Question: I am using the minimatica theme on a wordpress site I am working on. The theme seems to make the pages wider than the actual page and I can not figure out why. It only happens on the pages so I suspect it has to do with the black title bar, but I haven't been able to figue it out. I have looked at the css and can't see anything wrong. Any help would be greatly apppreciated.
The site is:
<URL>
Here is the CSS from the theme:
'''
@charset "utf-8";
/*
Theme Name: Minimatica
Theme URI: http://www.onedesigns.com/wordpress-themes/minimatica
Description: A stylish and modern minimalist theme with a beautiful image gallery slider and an optional blog view. With support for post formats, audio and video playback, ideal for showcasing photography portfolios or podcasting but also great for your everyday blogging.
Version: 1.1.0
Author: One Designs
Author URI: http://www.onedesigns.com/
Tags: white, light, two-columns, fixed-width, custom-background, custom-header, custom-menu, editor-style, featured-images, theme-options, threaded-comments, sticky-post, microformats, post-formats, translation-ready, photoblogging
License: GNU General Public License
License URI: license.txt
*/
/*
CSS Reset
*/
html, body, div, span, applet, object, iframe,
h1, h2, h3, h4, h5, h6, p, blockquote, pre,
a, abbr, acronym, address, big, cite, code,
del, dfn, em, img, ins, kbd, q, s, samp,
small, strike, strong, sub, sup, tt, var,
b, u, i, center,
dl, dt, dd, ol, ul, li,
fieldset, form, label, legend,
table, caption, tbody, tfoot, thead, tr, th, td,
article, aside, canvas, details, embed,
figure, figcaption, footer, header, hgroup,
menu, nav, output, ruby, section, summary,
time, mark, audio, video {
margin: 0;
padding: 0;
border: 0;
font-size: 100%;
font: inherit;
vertical-align: baseline;
}
/* HTML5 display-role reset for older browsers */
article, aside, details, figcaption, figure,
footer, header, hgroup, menu, nav, section {
display: block;
}
body {
line-height: 1;
}
ol, ul {
list-style: none;
}
blockquote, q {
quotes: none;
}
blockquote:before, blockquote:after,
q:before, q:after {
content: '';
content: none;
}
table {
border-collapse: collapse;
border-spacing: 0;
}
/*
Clear Floated Elements
*/
.clear {
clear:both;
display:block;
overflow:hidden;
visibility:hidden;
width:0;
height:0;
}
.clear:after {
clear:both;
content:' ';
display:block;
font-size:0;
line-height:0;
visibility:hidden;
width:0;
height:0;
}
* html .clear {
height:1%;
}
/*
Style HTML Tags
*/
@font-face {
font-family: 'Vegur';
src: url('fonts/vegur-light.eot');
src: url('fonts/vegur-light.eot?#iefix') format('embedded-opentype'),
url('fonts/vegur-light.woff') format('woff'),
url('fonts/vegur-light.ttf') format('truetype');
font-weight: normal;
font-style: normal;
}
@font-face {
font-family: 'Vegur';
src: url('fonts/vegur-bold.eot');
src: url('fonts/vegur-bold.eot?#iefix') format('embedded-opentype'),
url('fonts/vegur-bold.woff') format('woff'),
url('fonts/vegur-bold.ttf') format('truetype');
font-weight: bold;
font-style: normal;
}
body {
background:#FFF;
color:#000;
font-family:"Vegur", sans-serif;
font-size:16px;
line-height:18px;
}
a:link,
a:visited {
color:#21759b;
text-decoration:none;
}
a:hover,
a:active {
color:#d54e21;
text-decoration:underline;
}
h1, h2, h3, h4, h5, h6 {
margin-bottom:18px;
text-transform:uppercase;
}
h1 {
font-size:36px;
line-height:27px;
}
h2 {
font-size:32px;
line-height:24px;
}
h3 {
font-size:27px;
line-height:20px;
}
h4 {
font-size:24px;
}
h5 {
font-size:20px;
}
h6 {
font-size:18px;
}
p {
margin-bottom:18px;
}
blockquote {
color:#444;
font-style:italic;
margin:0 30px;
padding-left:15px;
border-left:#CCC 1px solid;
}
blockquote cite {
font-style:normal;
}
blockquote cite:before {
content:"- ";
}
table {
width:100%;
border-collapse:collapse;
text-align:center;
margin-bottom:16px;
}
table th,
table td {
padding:6px 0;
border:#CCC 1px solid;
}
table th {
background:#EEE;
font-weight:bold;
}
dt {
font-weight:bold;
margin-bottom:16px;
}
dd {
margin-left:30px;
margin-bottom:16px;
}
ul {
list-style-type:square;
margin-left:30px;
margin-bottom:16px;
}
ul li {
margin-top:4px;
}
ul ul {
list-style-type:disc;
margin-bottom:0;
}
ul ul ul {
list-style-type:circle;
}
ol {
list-style-type:decimal;
margin-left:30px;
margin-bottom:16px;
}
ol ol {
list-style: upper-alpha;
margin-bottom:0
}
ol ol ol {
list-style: lower-roman;
}
ol ol ol ol {
list-style: lower-alpha;
}
address {
font-size:14px;
font-style:italic;
margin-bottom:16px;
}
code {
font-family:Monaco, Consolas, "Lucida Console", "Bitstream Vera Sans Mono", monospace;
}
abbr,
acronym {
border-bottom:#999 1px dotted;
cursor:help;
}
big {
font-size:1.3em;
}
cite,
em {
font-style:italic;
}
pre {
padding:15px;
background:#F5F5F5;
border:#CCC 1px dashed;
font-family:Monaco, Consolas, "Lucida Console", "Bitstream Vera Sans Mono", monospace;
margin-bottom:16px;
}
q {
quotes:inherit;
}
q:before {
content:open-quote;
}
q:after {
content:close-quote;
}
strong {
font-weight:bold;
}
sup,
sub {
height:0;
line-height:1;
vertical-align:baseline;
position:relative;
font-size:10px;
}
sup {
bottom:1ex;
}
sub {
top:.5ex;
}
#wrapper img {
max-width:700px;
height:auto;
}
/*
WordPress Standard Tags
*/
.aligncenter {
display:block;
margin:15px auto;
}
.alignleft {
float:left;
margin:0 15px 15px 0;
margin-left:0;
}
.alignright {
float:right;
margin:15px;
margin-right:0;
}
.wp-caption {
background:#F9F9F9;
border:#CCC 1px solid;
padding:10px 0 0 10px;
}
.wp-caption img {
margin-bottom:10px;
}
.wp-caption-text {
color:#333;
text-align:center;
margin-bottom:10px;
}
.size-thumbnail {
padding:5px;
border:#CCC 1px solid;
margin-right:15px;
}
.gallery-item img {
display:inline-block;
padding:5px;
border:#CCC 1px solid !important;
-moz-box-shadow:0px 0px 5px #999;
-webkit-box-shadow:0px 0px 5px #999;
box-shadow:0 0 5px #999;
}
.gallery-caption{
text-align:center;
}
#content .sticky {
background:url(images/sticky.png) right top no-repeat;
border-bottom:#CCC 3px solid !important;
}
.bypostauthor > .comment-body {
background:#F0F0F0;
}
/*
Theme Design, Layout and Typography
*/
#header {
height:100px;
}
#site-title {
margin:0 auto;
font-size:36px;
line-height:100px;
text-transform:none;
width:940px;
}
#site-title a {
color:#151515;
text-decoration:none;
}
#slider {
position:relative;
background:#151515;
-moz-box-shadow:0px 0px 20px #999;
-webkit-box-shadow:0px 0px 20px #999;
box-shadow:0 0 20px #999;
margin: 0 0 50px 0;
}
.slider2 {
padding: 20px 0 20px 0;
}
.nivo-caption {
font-family: "Vegur", sans-serif;
font-size:36px;
line-height:1.5;
}
#ajax-content {
position:relative;
max-width:1140px;
margin:0 auto;
}
#nav-slider .nav-previous,
#nav-slider .nav-next {
position:absolute;
top:185px;
right:0;
width:40px;
}
#nav-slider .nav-next {
left:0;
right:auto;
}
#nav-slider .nav-previous a,
#nav-slider .nav-next a {
display:block;
width:24px;
height:40px;
margin:0 8px;
background:url(images/next.png) center no-repeat;
}
#nav-slider .nav-next a {
background:url(images/prev.png) center no-repeat;
}
#slides {
margin:0 auto;
overflow:hidden;
}
.kwicks {
list-style:none;
position:relative;
margin:0;
padding:0;
border-right:#FFF 5px solid;
}
.kwicks .slide {
float:left;
display:block;
width:230px;
height:410px;
overflow:hidden;
-moz-box-shadow:0px 0px 30px #000;
-webkit-box-shadow:0px 0px 30px #000;
box-shadow:0 0 30px #000;
}
.kwicks .post {
position:relative;
padding:0;
width:600px;
height:400px;
border:#FFF 5px solid;
}
.opacity {
display:block;
position:absolute;
top:0;
left:0;
z-index:1;
width:600px;
height:400px;
background:#FFF;
opacity:0.1;
}
.overlay {
display:block;
position:absolute;
top:0;
left:0;
z-index:1;
width:600px;
height:400px;
}
.kwicks .post .entry-container {
position:absolute;
bottom:0;
padding:10px;
margin:10px;
background:url(images/entry.png);
display:none;
}
#slider .post,
#slider .post .entry-title a {
color:#FFF;
}
#slider .post .entry-title {
font-size:27px;
}
.title-container {
margin-bottom:30px;
padding:20px 0;
background:#151515;
-moz-box-shadow:0px 0px 20px #999;
-webkit-box-shadow:0px 0px 20px #999;
box-shadow:0 0 20px #999;
}
.page-title,
.single .entry-title,
.page .entry-title {
width:940px;
margin:0 auto;
color:#FFF;
font-size:48px;
line-height:48px;
}
#container {
width:940px;
margin:0 auto;
margin-bottom:20px;
border-bottom:#CCC 1px solid;
}
.home #container {
padding-top:30px;
border-top:#CCC 1px solid;
}
#content {
float:left;
width:700px;
margin:0;
margin-right:20px;
}
.home #content .post,
.archive #content .post,
.search #content .post {
position:relative;
padding-bottom:40px;
margin-bottom:40px;
border-bottom:#CCC 1px solid;
}
.home #content .post .entry-meta,
.archive #content .post .entry-meta,
.search #content .post .entry-meta {
margin-bottom:18px;
font-size:14px;
letter-spacing:1px;
}
.folded {
position:absolute;
top:20px;
left:0;
padding:7px 30px;
margin-left:-15px;
margin-bottom:0;
background:#151515;
color:#FFF;
font-size:16px !important;
letter-spacing:0 !important;
}
.folded a {
color:#FFF;
}
.folded:before {
content:"";
position:absolute;
top:32px;
left:0;
border-width:0 15px 15px 0;
border-style:solid;
border-color:#fff #999;
}
a.more-link {
display:inline-block;
padding:7px 15px;
background:#151515;
color:#FFF ;
text-decoration:none ;
}
a.more-link:hover {
background:#21759b;
}
.home #content .wp-post-image,
.archive #content .wp-post-image,
.search #content .wp-post-image {
padding:5px;
margin-bottom:10px;
border:#CCC 1px solid;
-moz-box-shadow:0 0 10px #999;
-webkit-box-shadow:0 0 10px #999;
box-shadow:0 0 10px #999;
}
.home #content .entry-title,
.archive #content .entry-title,
.search #content .entry-title {
margin-bottom:10px;
line-height:32px;
}
#posts-nav {
margin-top:-22px;
margin-bottom:20px;
}
#posts-nav a,
.navigation a {
display:inline-block;
padding:7px 15px;
background:#F9F9F9;
text-decoration:none;
}
.single .entry-header {
margin-bottom:20px;
}
.single-format-image .entry-header,
.single-format-gallery .entry-header,
.single-format-audio .entry-header,
.single-format-video .entry-header {
float:right;
width:220px;
}
.single .wp-post-image {
float:right;
padding:5px;
border:#CCC 1px solid;
-moz-box-shadow:0 0 10px #999;
-webkit-box-shadow:0 0 10px #999;
box-shadow:0 0 10px #999;
}
.single-format-image .wp-post-image,
.single-format-audio .wp-post-image {
float:none;
margin-bottom:25px;
}
.single .entry-meta {
float:left;
width:220px;
line-height:36px;
overflow:hidden;
}
.single .entry-meta ul {
list-style:none;
margin:0;
}
.single .entry-meta ul li {
margin:0;
border-bottom:#CCC 1px dotted;
}
.entry-tags {
line-height:16px;
}
.entry-tags a {
position:relative;
display:inline-block;
padding:1px 15px 1px 5px;
margin:10px 0;
background:#CCC url(images/tag.png) right no-repeat;
color:#000;
font-size:14px;
text-decoration:none;
}
.pagination {
font-weight:bold;
}
.attachment .entry-content,
.format-image .entry-content {
margin-bottom:20px;
border-bottom:#CCC 1px solid;
}
.entry-attachment {
margin-bottom:18px;
text-align:center;
}
.format-audio .entry-attachment {
text-align:left;
}
.entry-attachment img,
#attachment-nav img {
float:none !important;
padding:5px;
border:#CCC 1px solid;
-moz-box-shadow:0 0 10px #999;
-webkit-box-shadow:0 0 10px #999;
box-shadow:0 0 10px #999;
}
.entry-caption {
text-align:center;
}
.post-gallery {
margin:auto;
}
.post-gallery .gallery-item {
float:left;
margin:10px 0 20px 20px;
text-align:center;
width:220px;
}
.post-gallery .gallery-item:first-child {
margin-left:0;
}
.post-gallery img {
border:#CCC 1px solid;
-moz-box-shadow:0px 0px 5px #999;
-webkit-box-shadow:0px 0px 5px #999;
box-shadow:0 0 5px #999;
}
.post-gallery .gallery-caption {
margin-left:0;
}
#attachment-nav {
float:right;
width:460px;
}
.format-image .entry-comments,
.format-gallery .entry-comments,
.format-audio .entry-comments,
.format-video .entry-comments {
float:left;
width:460px;
}
#comments {
padding-top:20px;
border-top:#CCC 1px solid;
}
.format-image #comments,
.format-video #comments {
border-top:none;
padding-top:0;
}
#comments-title,
#reply-title {
text-transform:none;
}
#nav-above {
margin-bottom:20px;
}
#nav-below {
padding-bottom:20px;
}
.nav-previous {
float:left;
width:50%;
}
.nav-next {
float:right;
width:50%;
text-align:right;
}
ol.commentlist {
list-style:none;
margin:0;
margin-bottom:20px;
}
ol.commentlist ul {
list-style:none;
margin:0;
margin-left:30px;
}
ol.commentlist li {
margin:0;
}
.comment-body,
.pingback p,
.trackback p {
padding:10px;
margin-top:10px;
background:#F9F9F9;
}
.pingback p,
.trackback p {
margin-bottom:10px;
font-weight:bold;
}
.comment-author .avatar {
float:left;
padding:3px;
margin-right:15px;
background:#FFF;
border:#CCC 1px solid;
}
.comment-author .fn {
font-size:20px;
font-style:normal;
}
.comment-meta {
margin-bottom:10px;
font-size:12px;
}
.comment-meta a {
color:#999;
}
.comment-content,
.comment .reply {
margin-left:86px;
}
.nocomments {
padding-top:14px;
border-top:#CCC 1px solid;
}
#respond {
padding-top:20px;
margin-top:20px;
border-top:#CCC 1px solid;
}
.format-image #respond,
.format-galelry #respond,
.format-audio #respond,
.format-video #respond {
padding-top:0;
border-top:none;
}
#commentform {
width:460px;
}
#commentform input[type=text] {
float:right;
width:370px;
padding:5px;
background:#F8F8F8;
border:#DDD 1px solid;
}
#commentform textarea {
width:450px;
padding:5px;
background:#F8F8F8;
border:#DDD 1px solid;
font-family:sans-serif;
font-size:14px;
}
#commentform input[type=text]:focus,
#commentform textarea:focus {
background:#FFF;
}
.required {
color:#FF0000;
}
#commentform input[type=submit] {
padding:5px 10px;
background:#252525;
border:none;
color:#FFF;
}
#commentform input[type=submit]:focus {
background:#21759b;
}
#sidebar {
float:right;
width:220px;
color:#333;
line-height:36px;
}
.widget {
margin-bottom:20px;
}
.widget h3 {
margin-bottom:0;
color:#000;
font-size:20px;
}
.widget ul {
list-style:none;
margin:0;
}
.widget ul ul {
margin-left:15px;
}
.widget ul li {
margin:0;
border-bottom:#CCC 1px dotted;
}
.widget ul ul li {
border-bottom:none;
}
#footer {
position:relative;
width:940px;
margin:0 auto;
}
#footer-area {
margin-bottom:20px;
border-bottom:#CCC 1px solid;
line-height:36px;
}
#footer-area .widget {
float:left;
width:300px;
margin-left:20px;
}
#footer-area .widget:first-child {
margin-left:0;
}
.widget_calendar table th,
.widget_calendar table td {
padding:0 6px;
}
#searchform {
position:relative;
width:220px;
height:30px;
background:#F9F9F9 url(images/search.png) 3px center no-repeat;
border:#CCC 1px solid;
}
#searchform input[type=text] {
position:absolute;
top:0;
left:20px;
width:185px;
height:12px;
background:none;
padding:9px 5px;
border:none;
font-family:sans-serif;
font-size:14px;
}
#searchform input[type=submit] {
display:none;
}
.nav {
width:940px;
height:24px;
margin:0 auto;
margin-bottom:25px;
font-size:24px;
line-height:24px;
}
.nav ul {
position: relative;
z-index:597;
float:left;
top:auto !important;
bottom:100%;
list-style:none;
margin:20px 0;
}
.nav ul li {
float:left;
height:34px;
margin:0;
margin-right:36px;
vertical-align:middle;
}
.nav ul li.hover,
.nav ul li:hover {
position:relative;
z-index:599;
cursor:default;
}
.nav ul ul {
visibility:hidden;
position:absolute;
top:100%;
left:-10px;
z-index:598;
min-width:150px;
margin-bottom:5px;
background:#FFF;
border-top:#CCC 1px dotted;
font-size:18px;
}
.nav ul ul li {
float:none;
min-height:34px;
height:auto !important;
margin:0;
padding:0 10px;
border-bottom:#CCC 1px dotted;
}
.nav ul ul ul {
bottom:-10px;
left:99%;
}
.nav ul ul ul {
}
.nav ul li:hover > ul {
visibility:visible;
}
.nav ul li a {
display:inline-block;
padding:5px 0;
color:#252525;
text-decoration:none;
}
'''
Here is a screenshot of the problem.

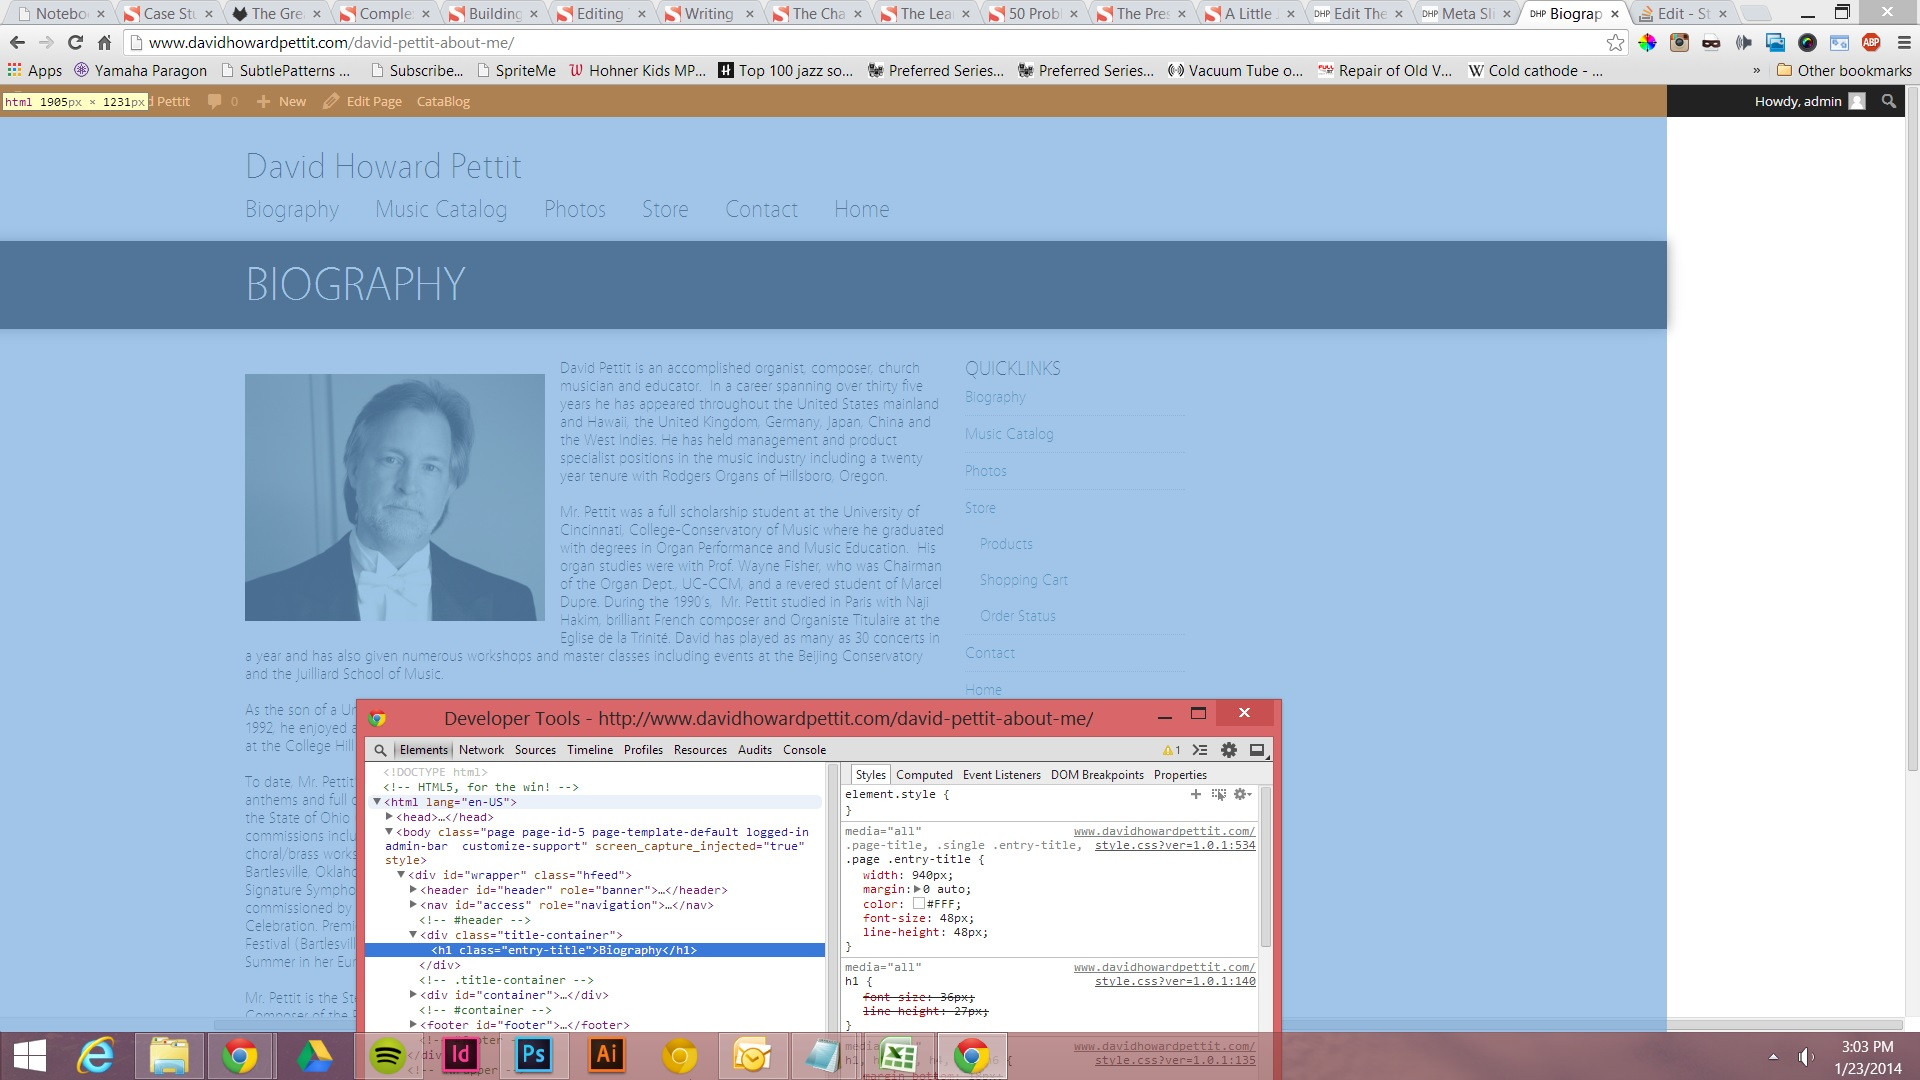
Answer: Sometimes the only way to debug problems like this is to hide everything from the page, one element at a time (using your browsers debugging tools) until the problem goes away.
Start with the basic structural elements under the body tag -- '<div id="#wrapper">' and '<div id="sm2-container">' in your case. Setting '#wrapper' to 'display: none' removed the scroll bar, so repeat for each of the elements in that tag.
Using that technique, I narrowed it down to this code in your side bar: '<h3 class="entry-title widget-title">Gallery</h3>'. It has a width of 940px, and is extending outside of the width of the rest of the page.